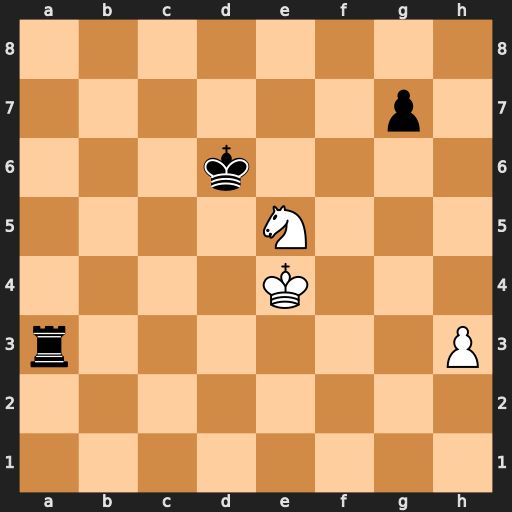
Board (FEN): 8/6p1/3k4/4N3/4K3/r6P/8/8
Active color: w
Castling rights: -
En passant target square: -
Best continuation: Nc4+ Ke7 Nxa3